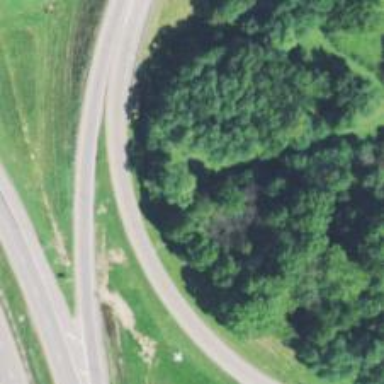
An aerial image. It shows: Historic road.